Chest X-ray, PA view. Patient: 29 years old, sex M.
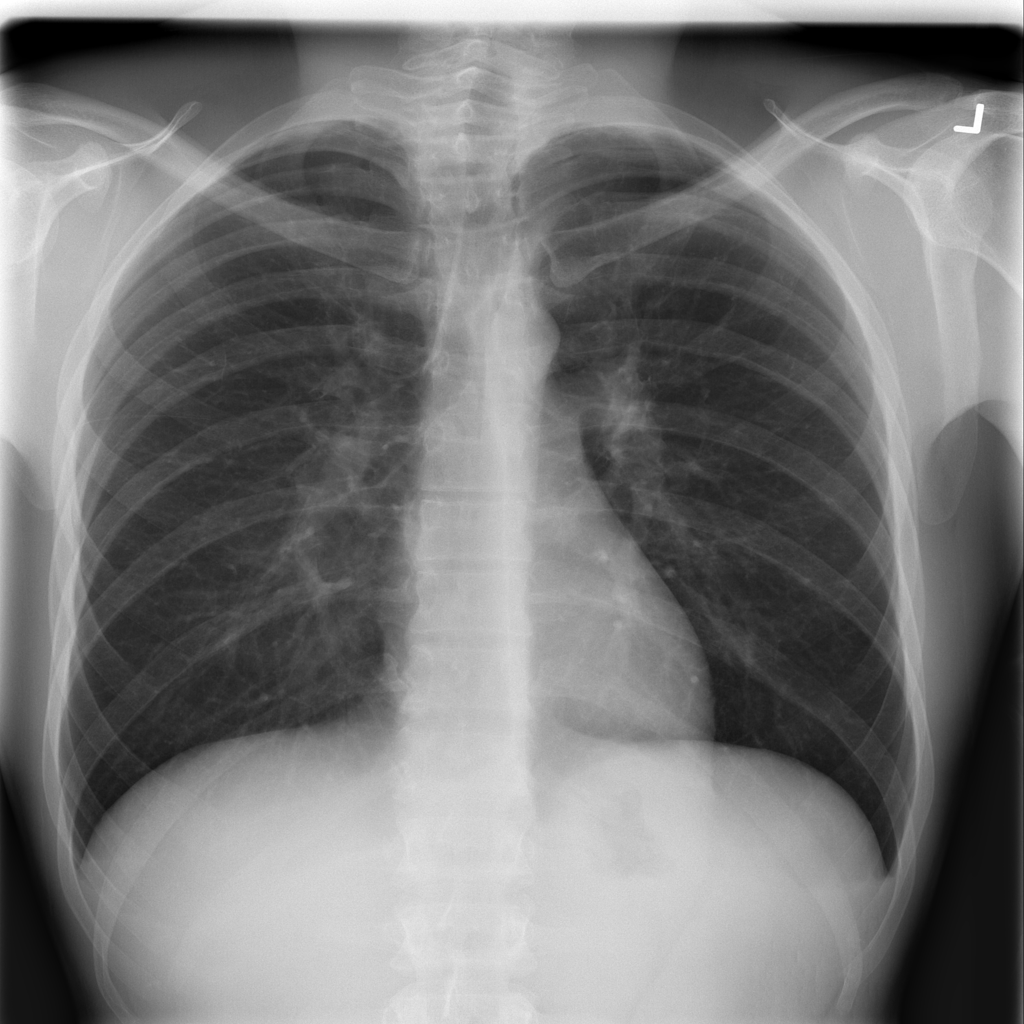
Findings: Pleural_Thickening